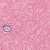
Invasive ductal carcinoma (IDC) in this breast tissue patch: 0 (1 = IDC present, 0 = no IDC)